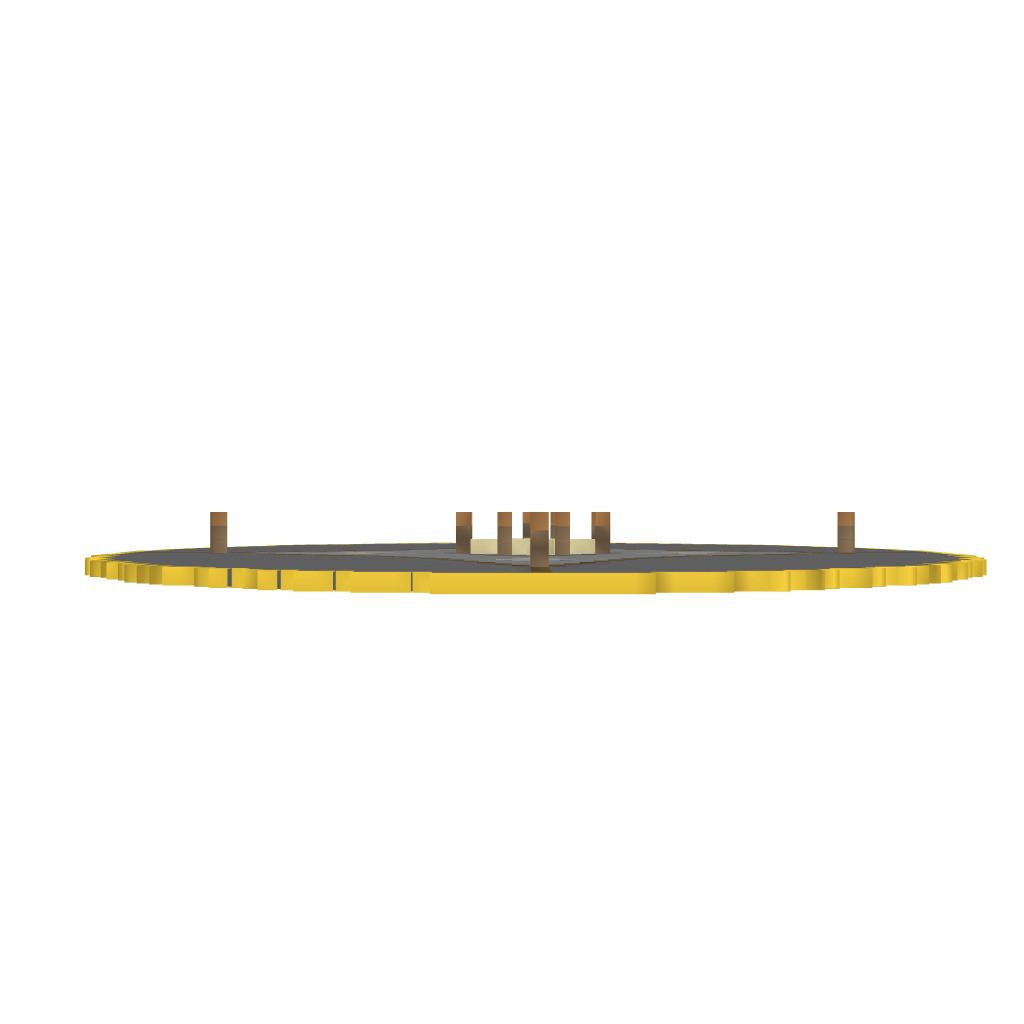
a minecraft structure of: EasySpawn2